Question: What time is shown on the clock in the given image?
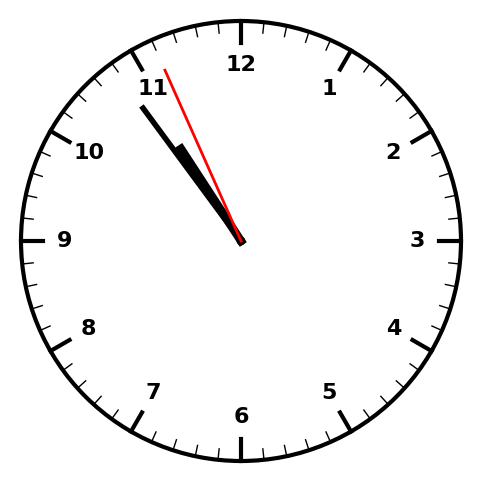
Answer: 10:53:56